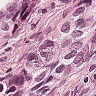
Metastatic tissue present: yes